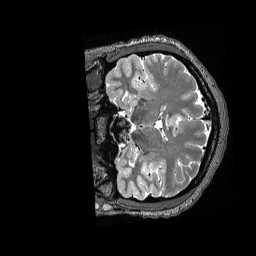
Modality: T2w
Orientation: coronal
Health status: healthy
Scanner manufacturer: siemens
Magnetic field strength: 3 T
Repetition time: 3.2 s
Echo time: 0.565 s